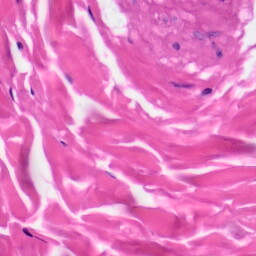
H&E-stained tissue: Skin